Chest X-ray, PA view. Patient: 28 years old, sex F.
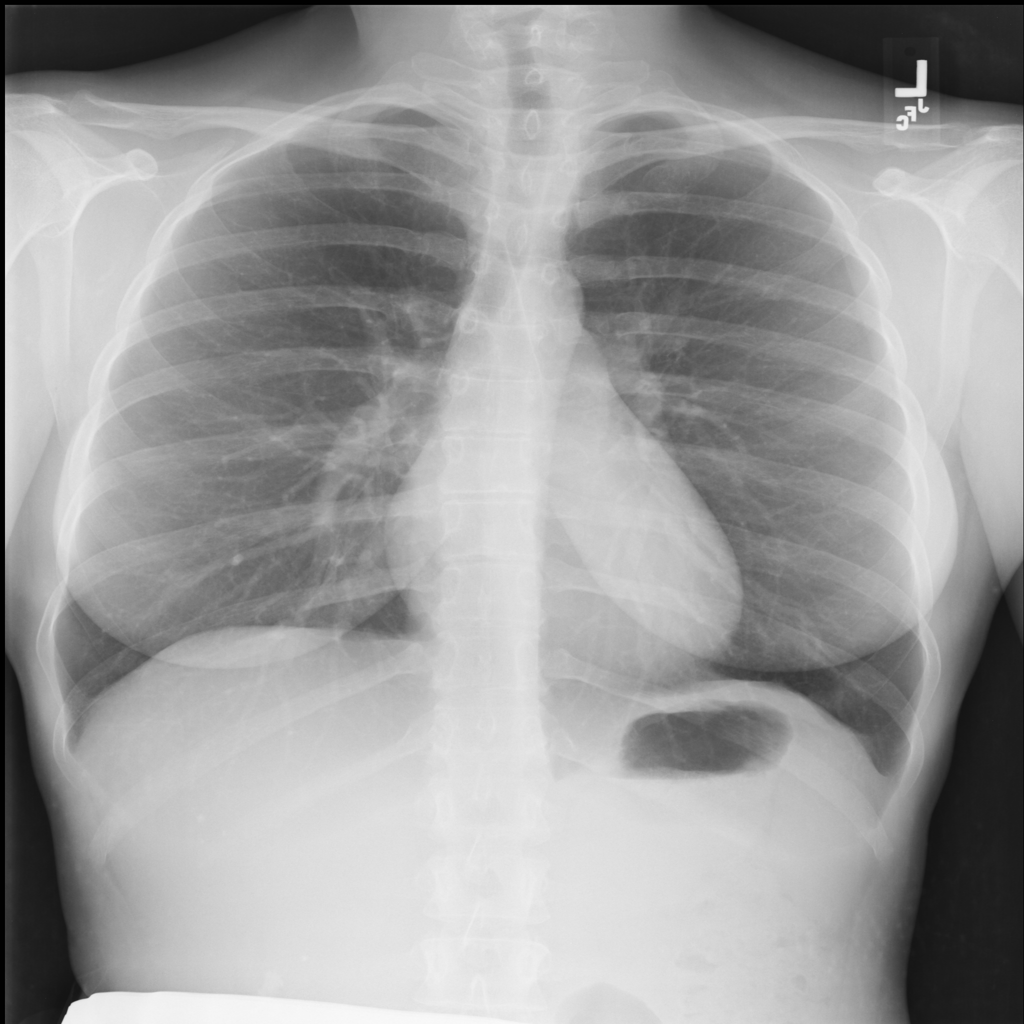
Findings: No Finding